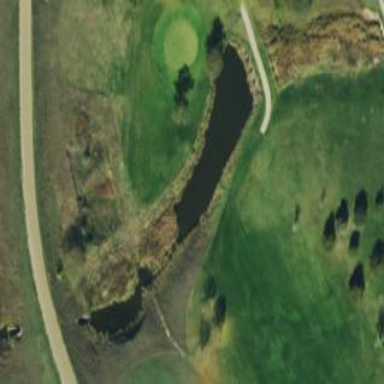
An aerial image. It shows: Scenic view of water hazard on golf course. The natural water feature adds beauty to the landscape.